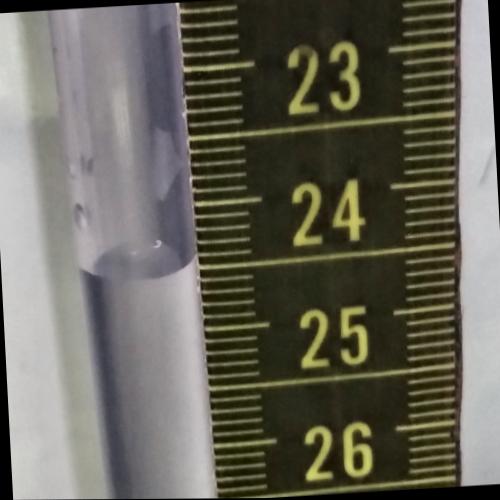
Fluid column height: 24.5 cm